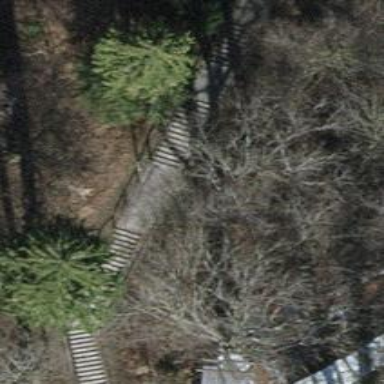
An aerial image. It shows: Set of steps on the road.